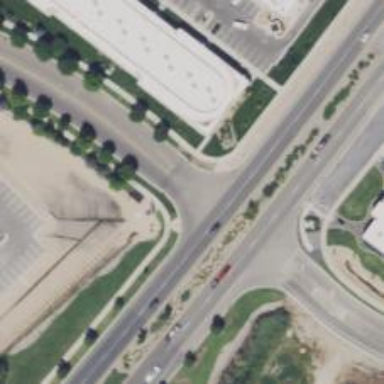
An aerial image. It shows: Unmarked crossing on the road.